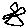
Label: star